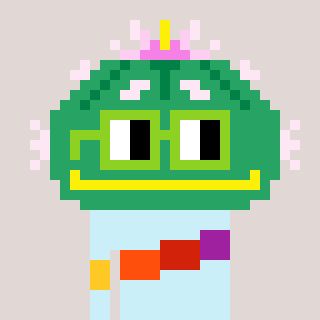
a pixel art character with square light green glasses, a peyote-shaped head and a cold-colored body on a warm background